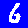
Digit: 6